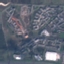
Label: Industrial